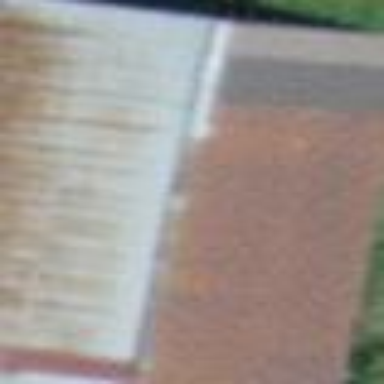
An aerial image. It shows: Barn.